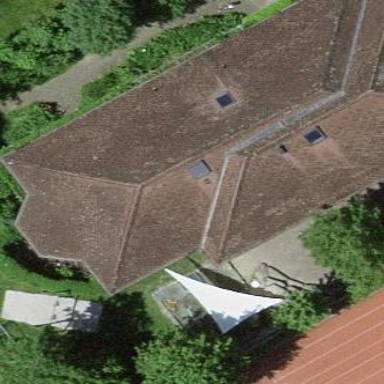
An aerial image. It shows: Kindergarten building.